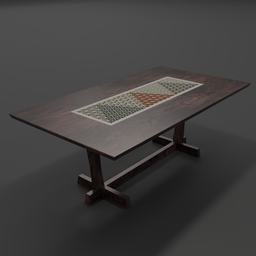
Label: furniture